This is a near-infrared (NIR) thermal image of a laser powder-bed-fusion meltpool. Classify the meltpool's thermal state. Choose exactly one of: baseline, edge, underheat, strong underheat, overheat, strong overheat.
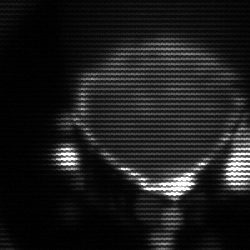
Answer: edge